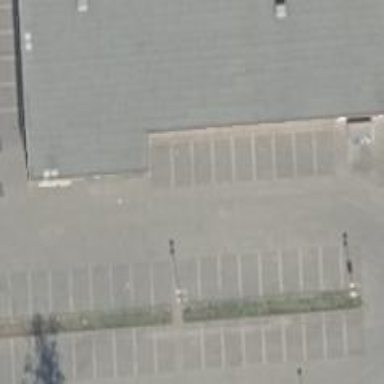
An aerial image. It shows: Parking area with surface.